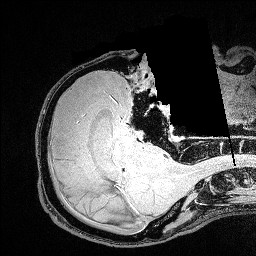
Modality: FLASH
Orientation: axial
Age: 30
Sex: male